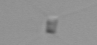
Label: Chaetoceros_tenuissimus